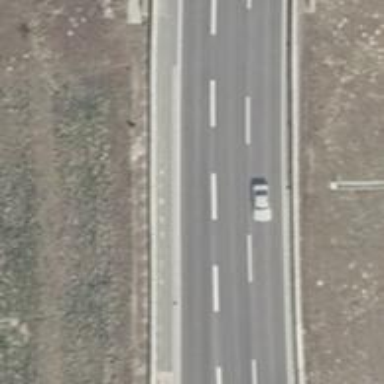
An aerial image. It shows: Asphalt motorway link.